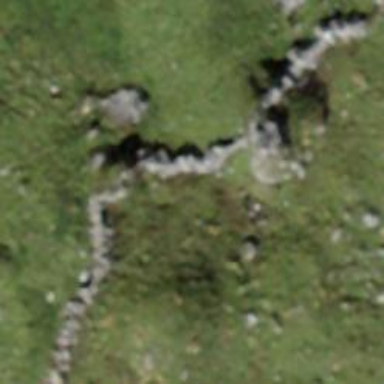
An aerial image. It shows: Wall made of stone.